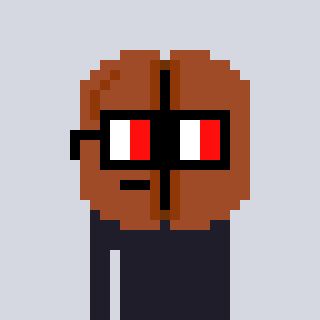
a pixel art character with square glasses with black frames and red eyes, a coffeebean-shaped head and a orange-colored body on a cool background